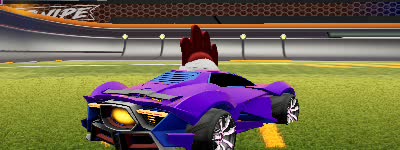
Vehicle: werewolf